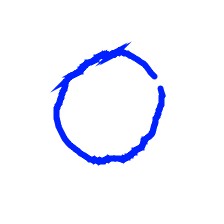
Shape: circle